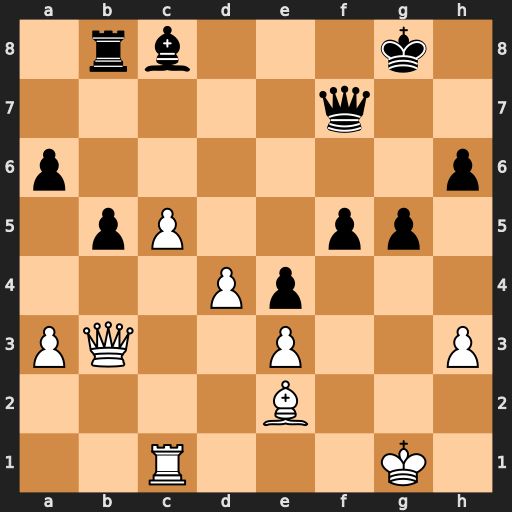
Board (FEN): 1rb3k1/5q2/p6p/1pP2pp1/3Pp3/PQ2P2P/4B3/2R3K1
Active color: w
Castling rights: -
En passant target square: -
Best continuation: Bc4 bxc4 Qxb8